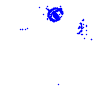
Particle: electron